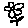
Label: flower